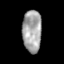
Tissue: skin
Cell type: Epithelial cells
Senescence score: 0.9282
Nuclear area (px): 784
Mean DAPI intensity: 165.31